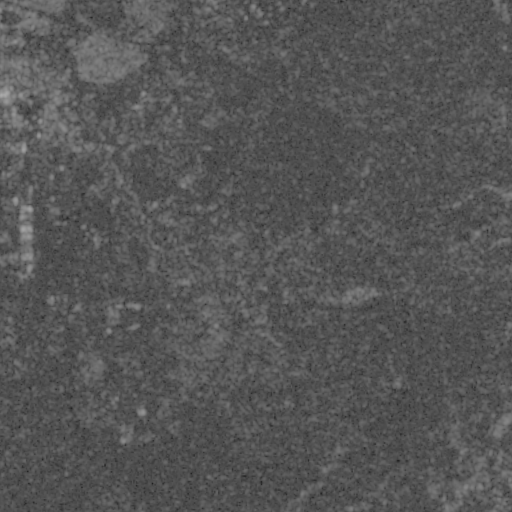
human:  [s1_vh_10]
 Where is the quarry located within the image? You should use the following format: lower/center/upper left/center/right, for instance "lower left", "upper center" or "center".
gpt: The quarry is located in the upper left of the image.
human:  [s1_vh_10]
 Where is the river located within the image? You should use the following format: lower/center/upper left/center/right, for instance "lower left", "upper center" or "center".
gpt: The river is located in the left of the image.
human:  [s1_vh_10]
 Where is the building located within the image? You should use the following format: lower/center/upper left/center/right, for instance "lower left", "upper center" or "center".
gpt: The building is located in the upper left of the image.
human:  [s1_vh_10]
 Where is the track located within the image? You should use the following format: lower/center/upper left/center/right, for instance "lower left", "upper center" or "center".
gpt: There is no track in the image.

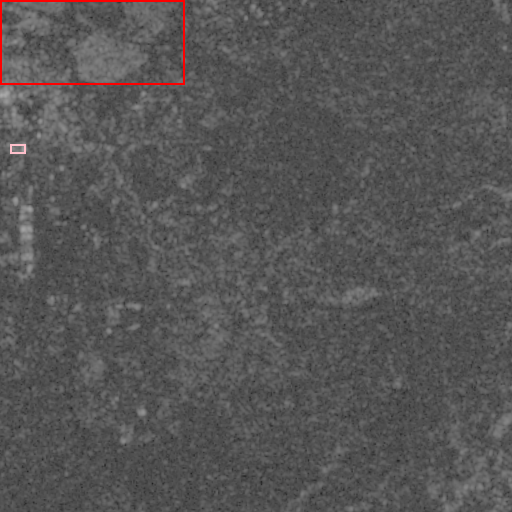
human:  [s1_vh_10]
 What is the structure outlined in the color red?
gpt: The structure outlined in red is a quarry.
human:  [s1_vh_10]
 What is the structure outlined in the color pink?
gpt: The structure outlined in pink is a building.
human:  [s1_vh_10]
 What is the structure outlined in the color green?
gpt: There is no green outline.